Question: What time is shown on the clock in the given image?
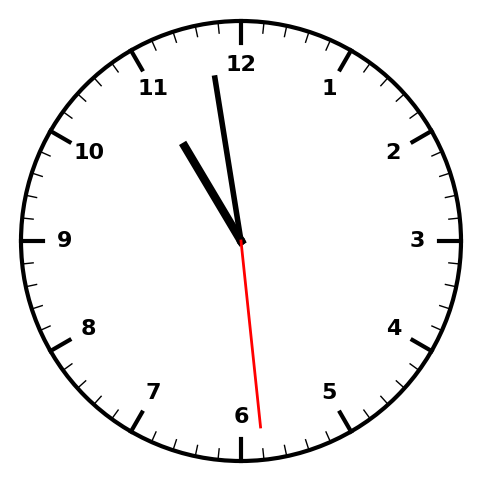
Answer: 10:58:29